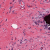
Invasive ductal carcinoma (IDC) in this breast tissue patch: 0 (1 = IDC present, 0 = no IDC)